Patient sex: F
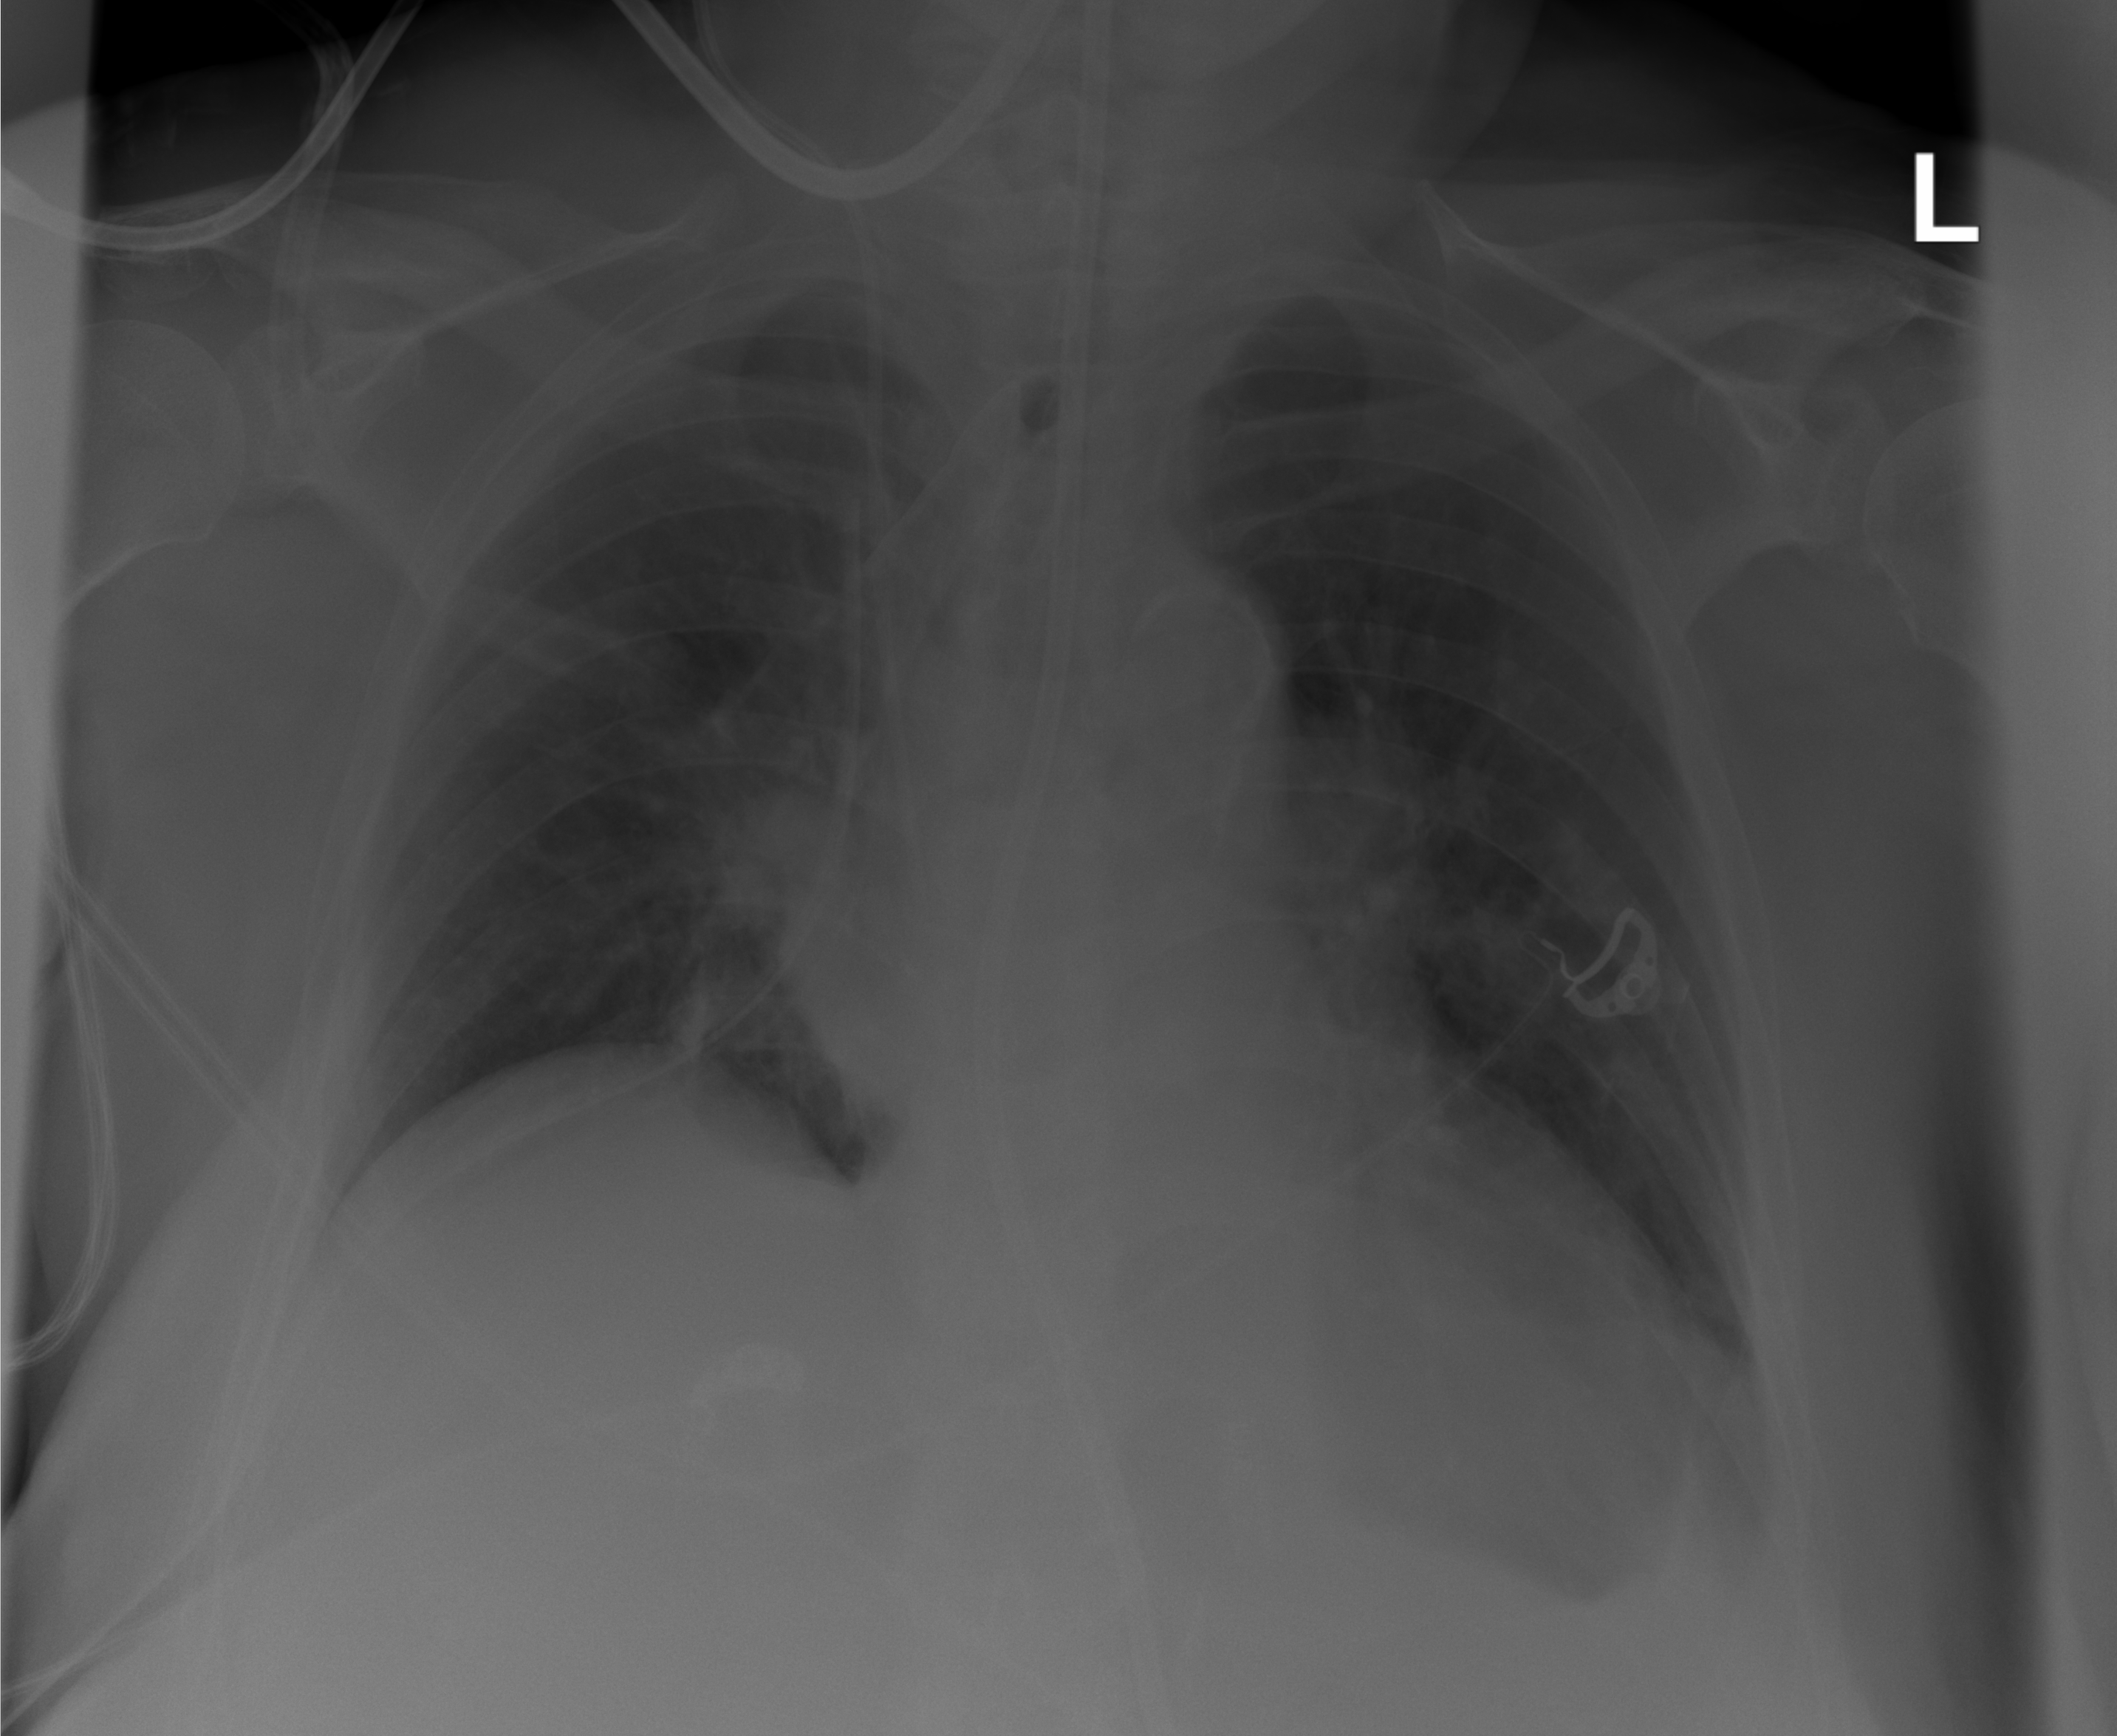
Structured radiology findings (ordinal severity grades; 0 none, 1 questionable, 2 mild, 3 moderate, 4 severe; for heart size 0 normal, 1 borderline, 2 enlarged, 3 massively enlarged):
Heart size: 0
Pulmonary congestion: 0
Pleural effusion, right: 0
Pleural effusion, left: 0
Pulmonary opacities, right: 0
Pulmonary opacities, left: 1
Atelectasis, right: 0
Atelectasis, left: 0